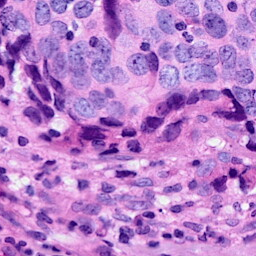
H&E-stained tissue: Breast